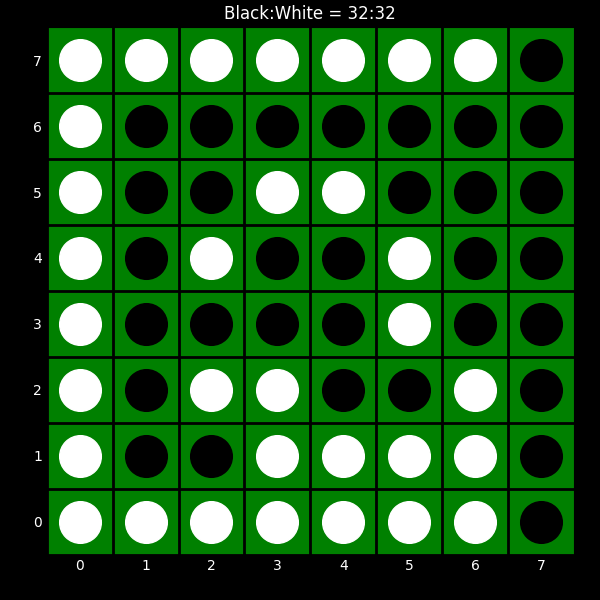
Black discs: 32
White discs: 32